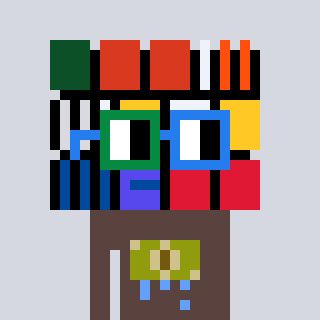
a pixel art character with square green and blue glasses, a abstract-shaped head and a darkbrown-colored body on a cool background